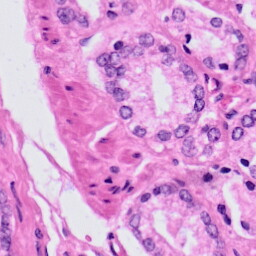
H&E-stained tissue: Prostate